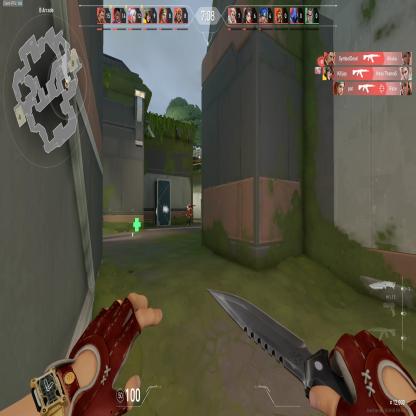
Label: enemy